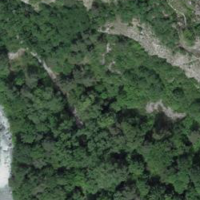
EUNIS habitat code: 43
Species observed at this site:
Corylus avellana
Prunus mahaleb